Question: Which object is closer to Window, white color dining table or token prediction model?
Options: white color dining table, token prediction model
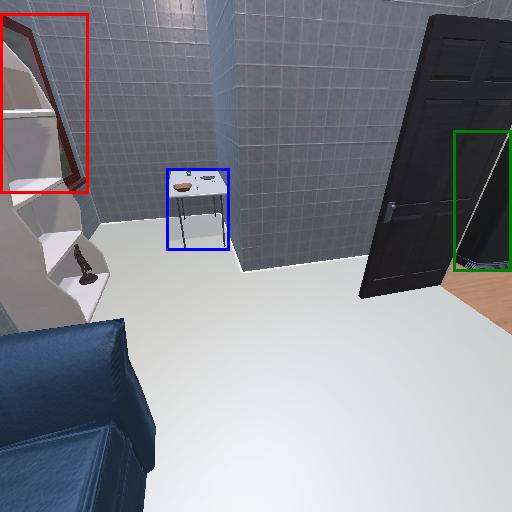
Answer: white color dining table